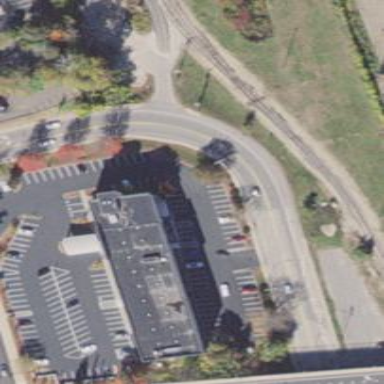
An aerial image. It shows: Parking area with surface.